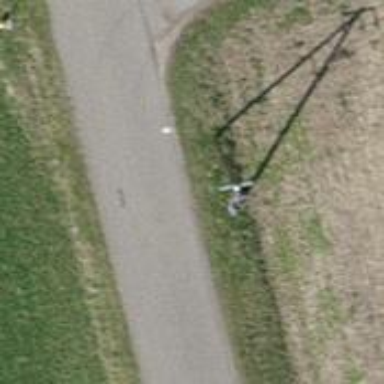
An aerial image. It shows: Power pole.